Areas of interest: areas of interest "Flower, Bird, Fish, and Insect Market"
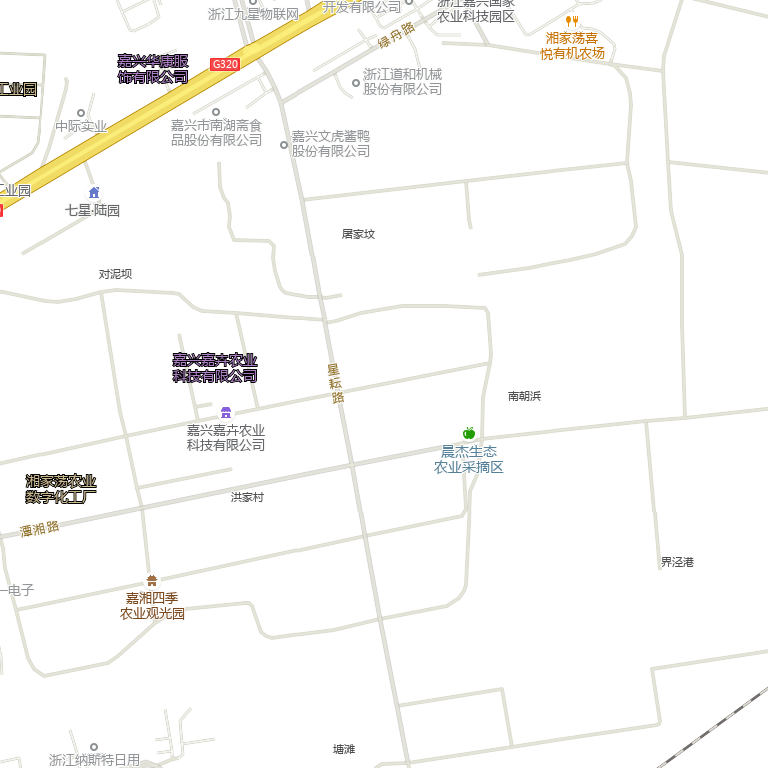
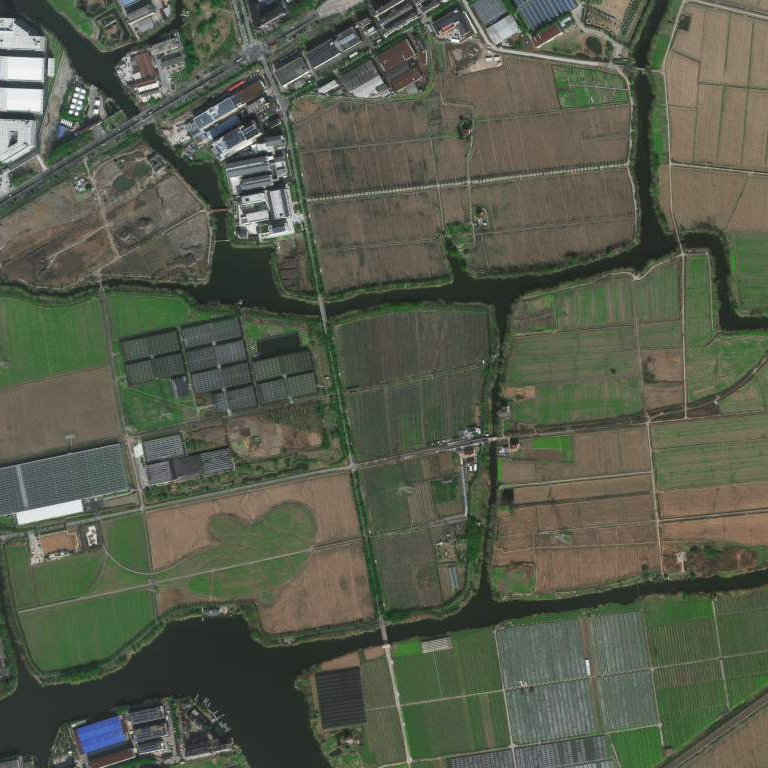